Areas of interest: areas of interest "Industrial Park"
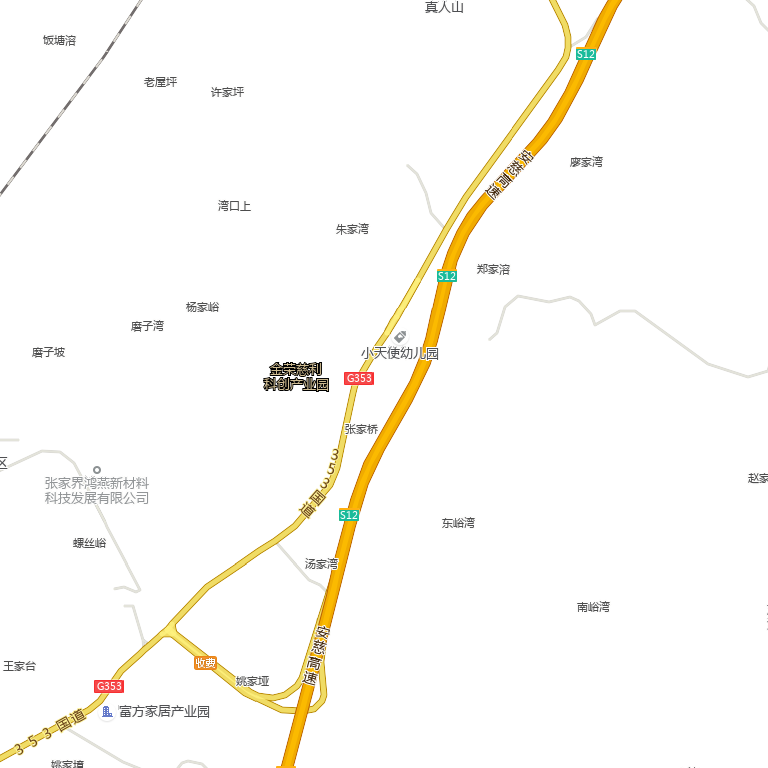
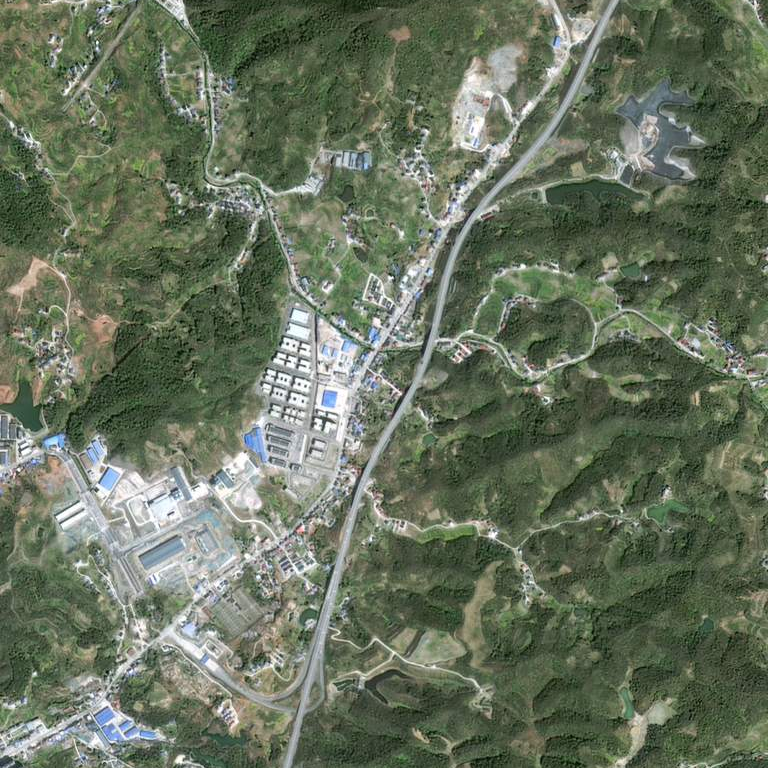